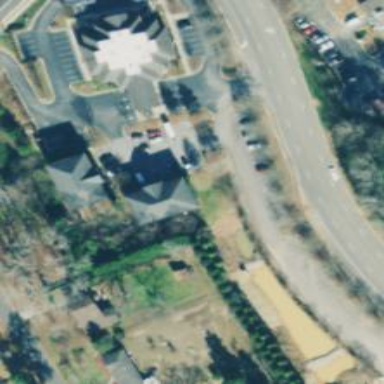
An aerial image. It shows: Healthcare clinic is depicted in the image.